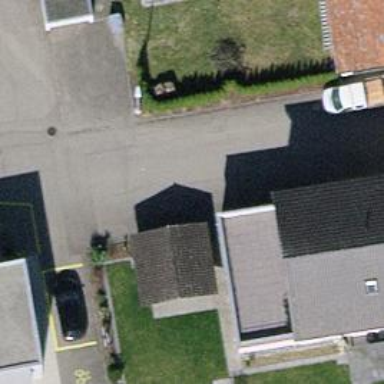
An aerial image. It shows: Residential road with asphalt surface and no sidewalk.